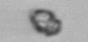
Label: Heterocapsa_rotundata